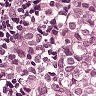
Metastatic tissue present: yes